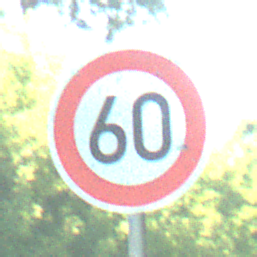
Verkehrszeichen: Geschwindigkeit60
Umgebung: Outdoor, Nature
Tageszeit: MorningAfternoon
Wetter: Clear
Licht: Natural
Jahreszeit: NotSpecified
Kontrast: HighContrast